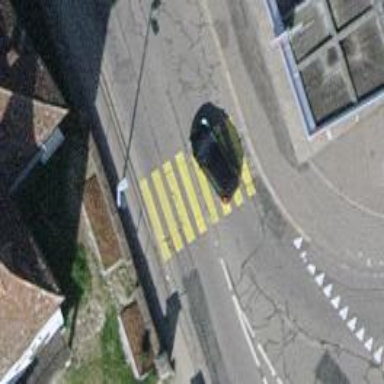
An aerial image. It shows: Zebra crossing on the road.